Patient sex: F
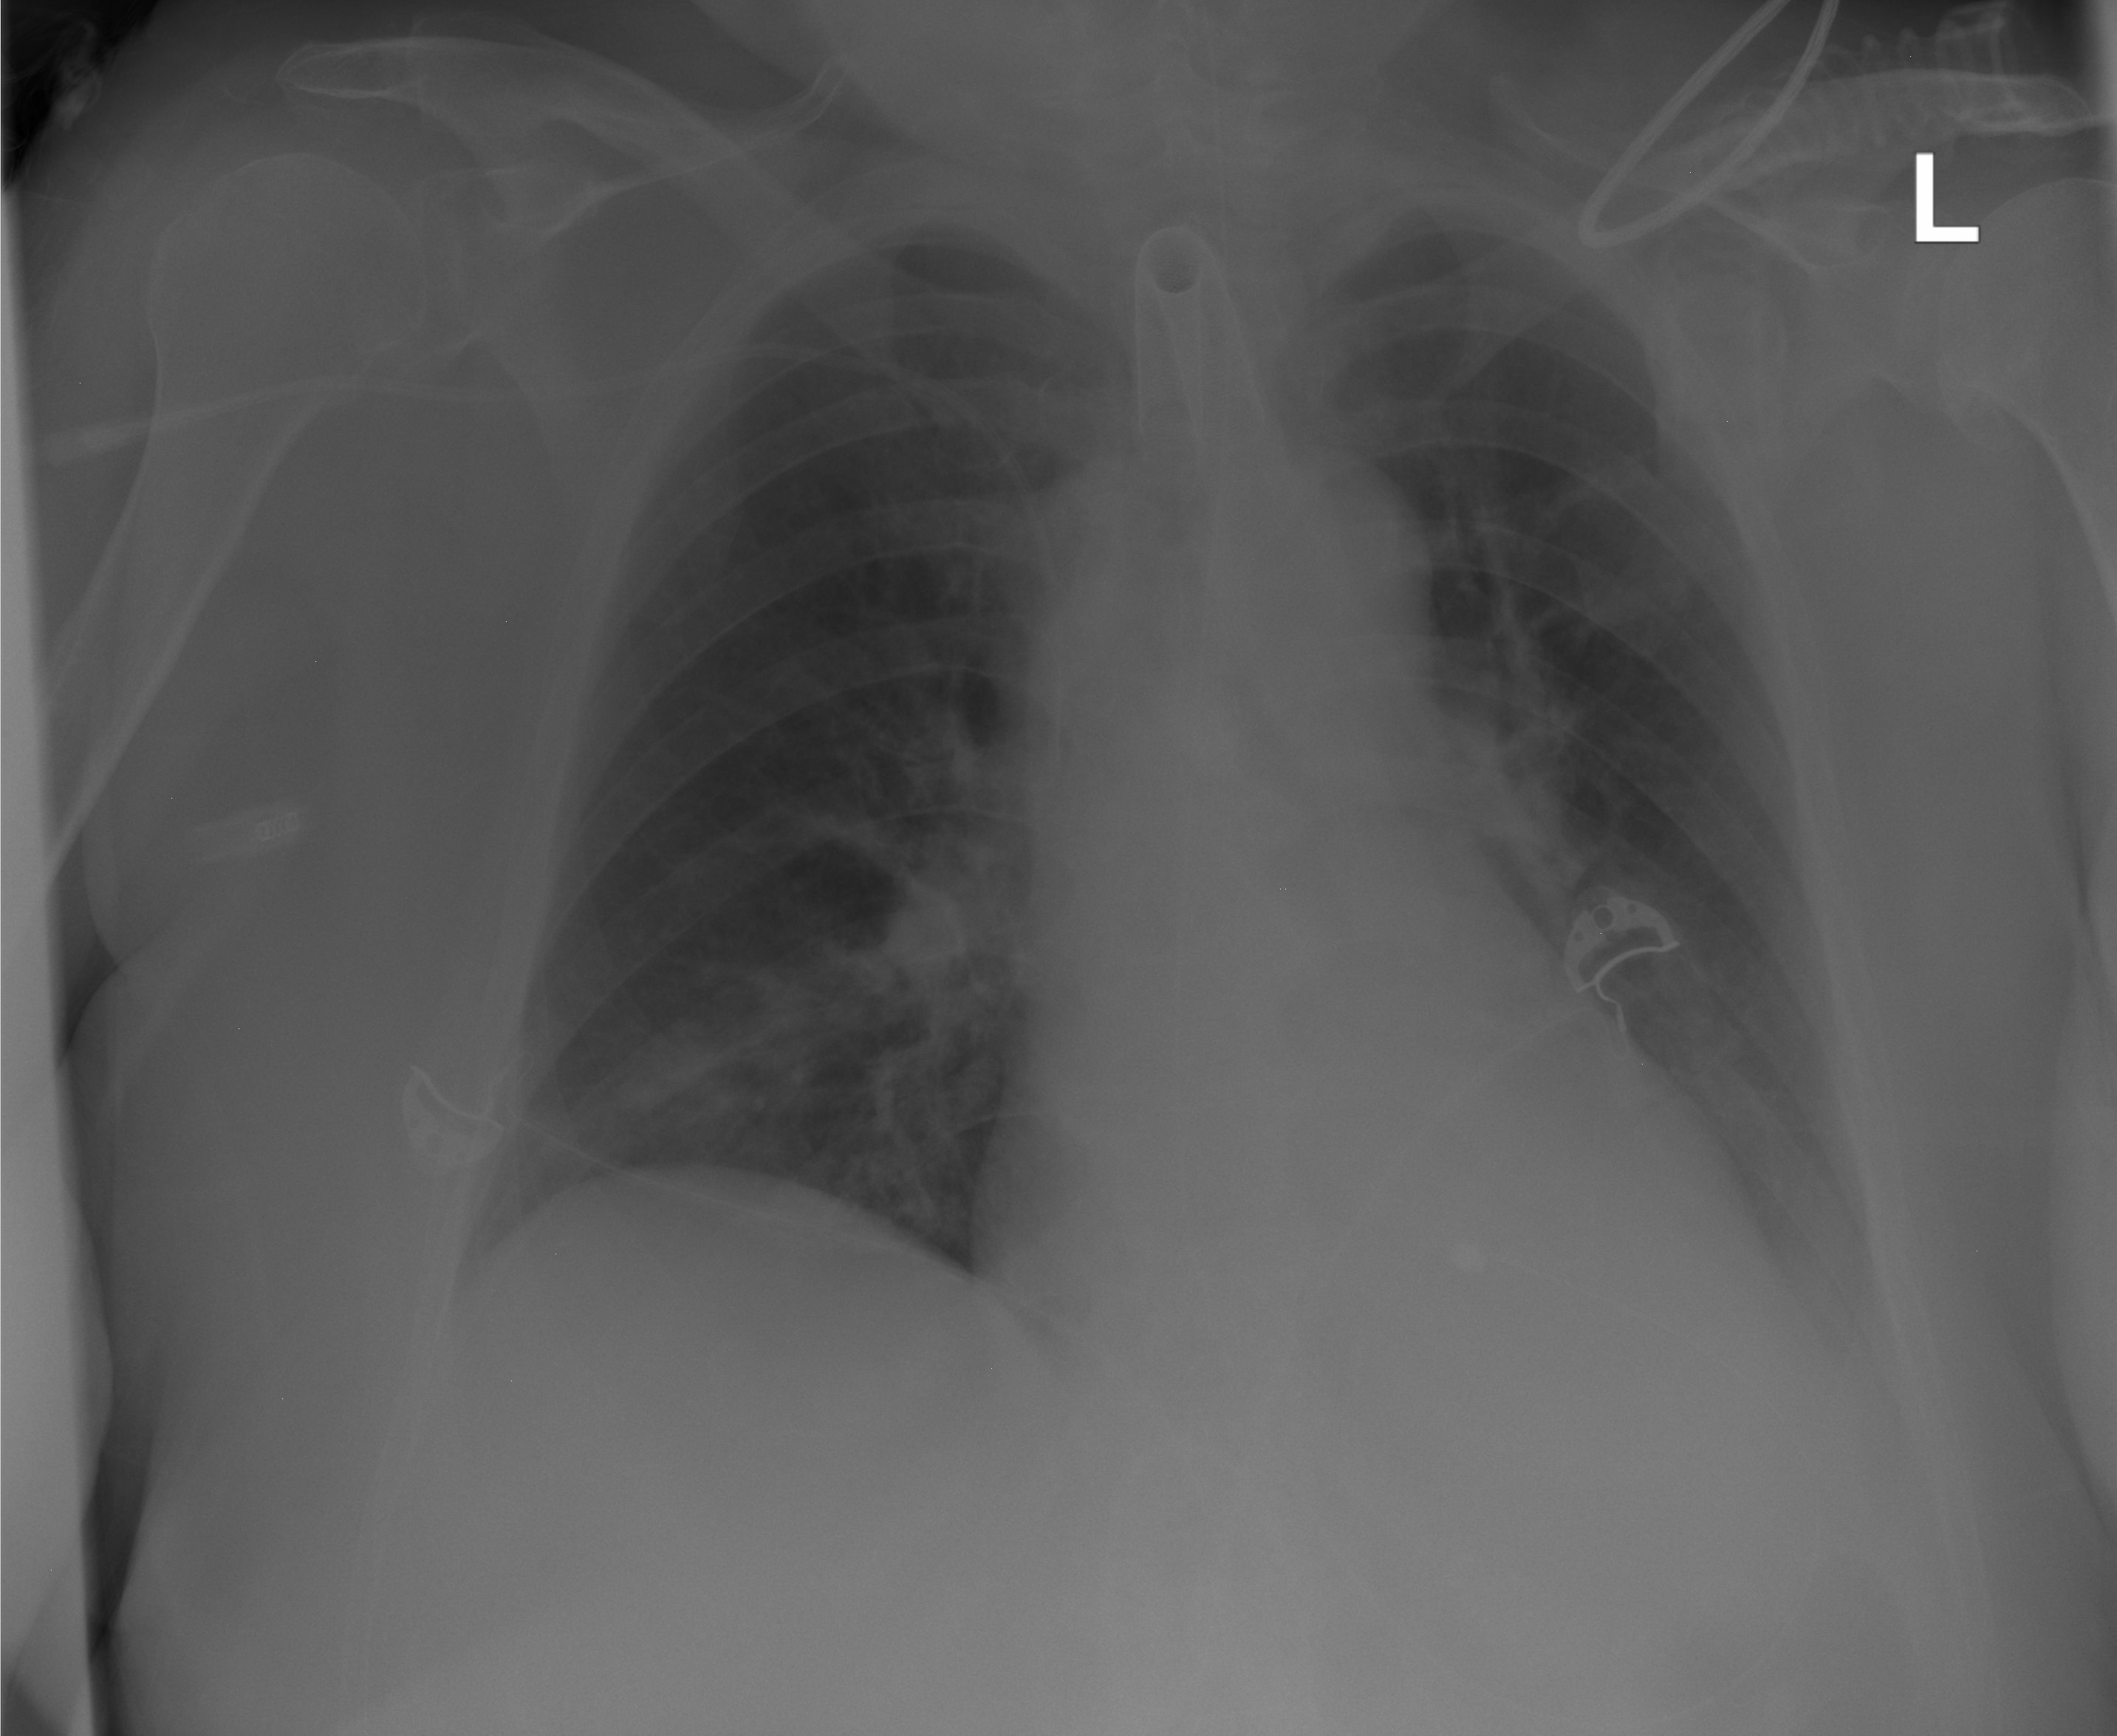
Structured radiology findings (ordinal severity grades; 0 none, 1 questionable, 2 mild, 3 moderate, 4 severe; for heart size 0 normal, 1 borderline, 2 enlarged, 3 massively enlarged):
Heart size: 0
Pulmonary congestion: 0
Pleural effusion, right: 0
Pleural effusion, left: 2
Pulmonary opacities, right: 0
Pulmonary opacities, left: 0
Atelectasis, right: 2
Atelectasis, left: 0